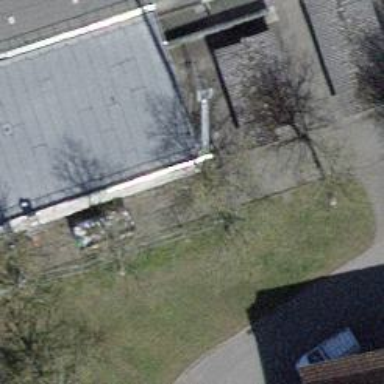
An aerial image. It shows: Communication mast tower.